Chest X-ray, AP view. Patient: 34 years old, sex F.
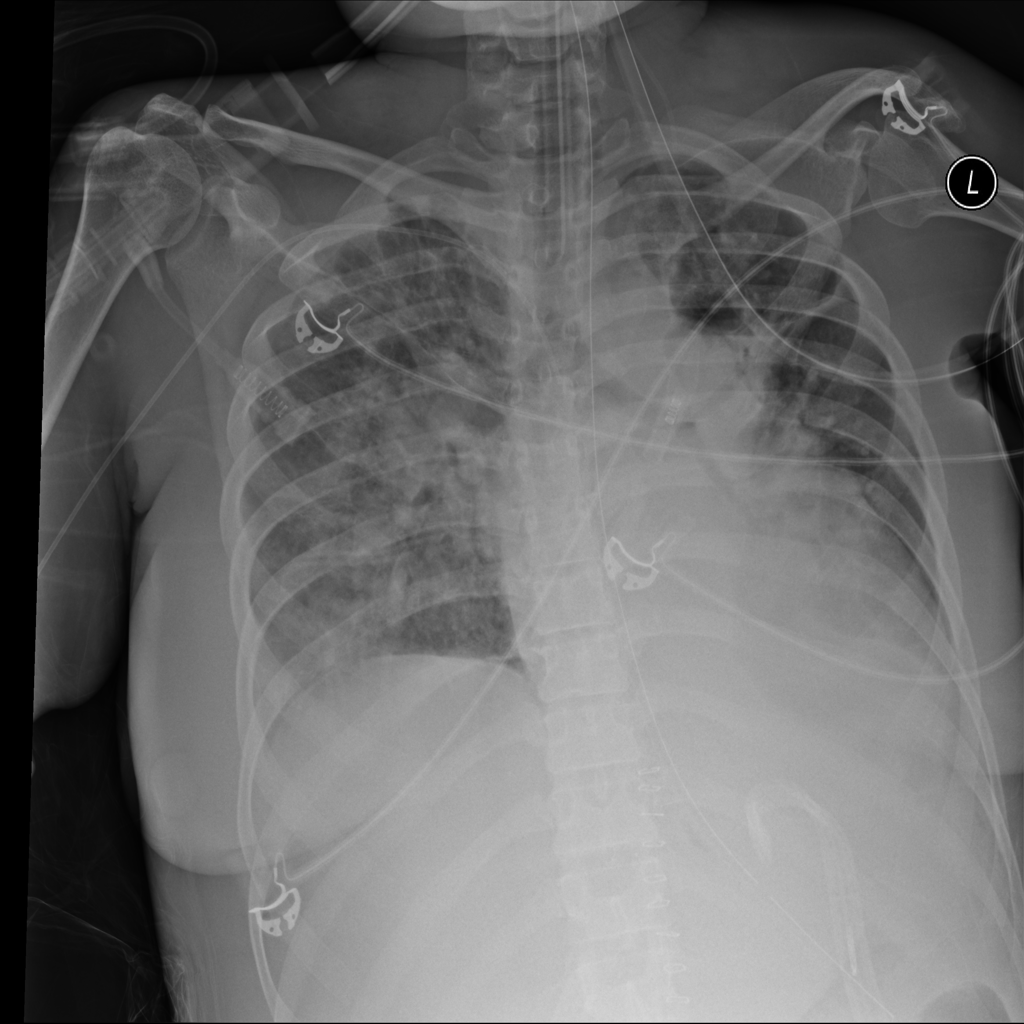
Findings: No Finding